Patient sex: M
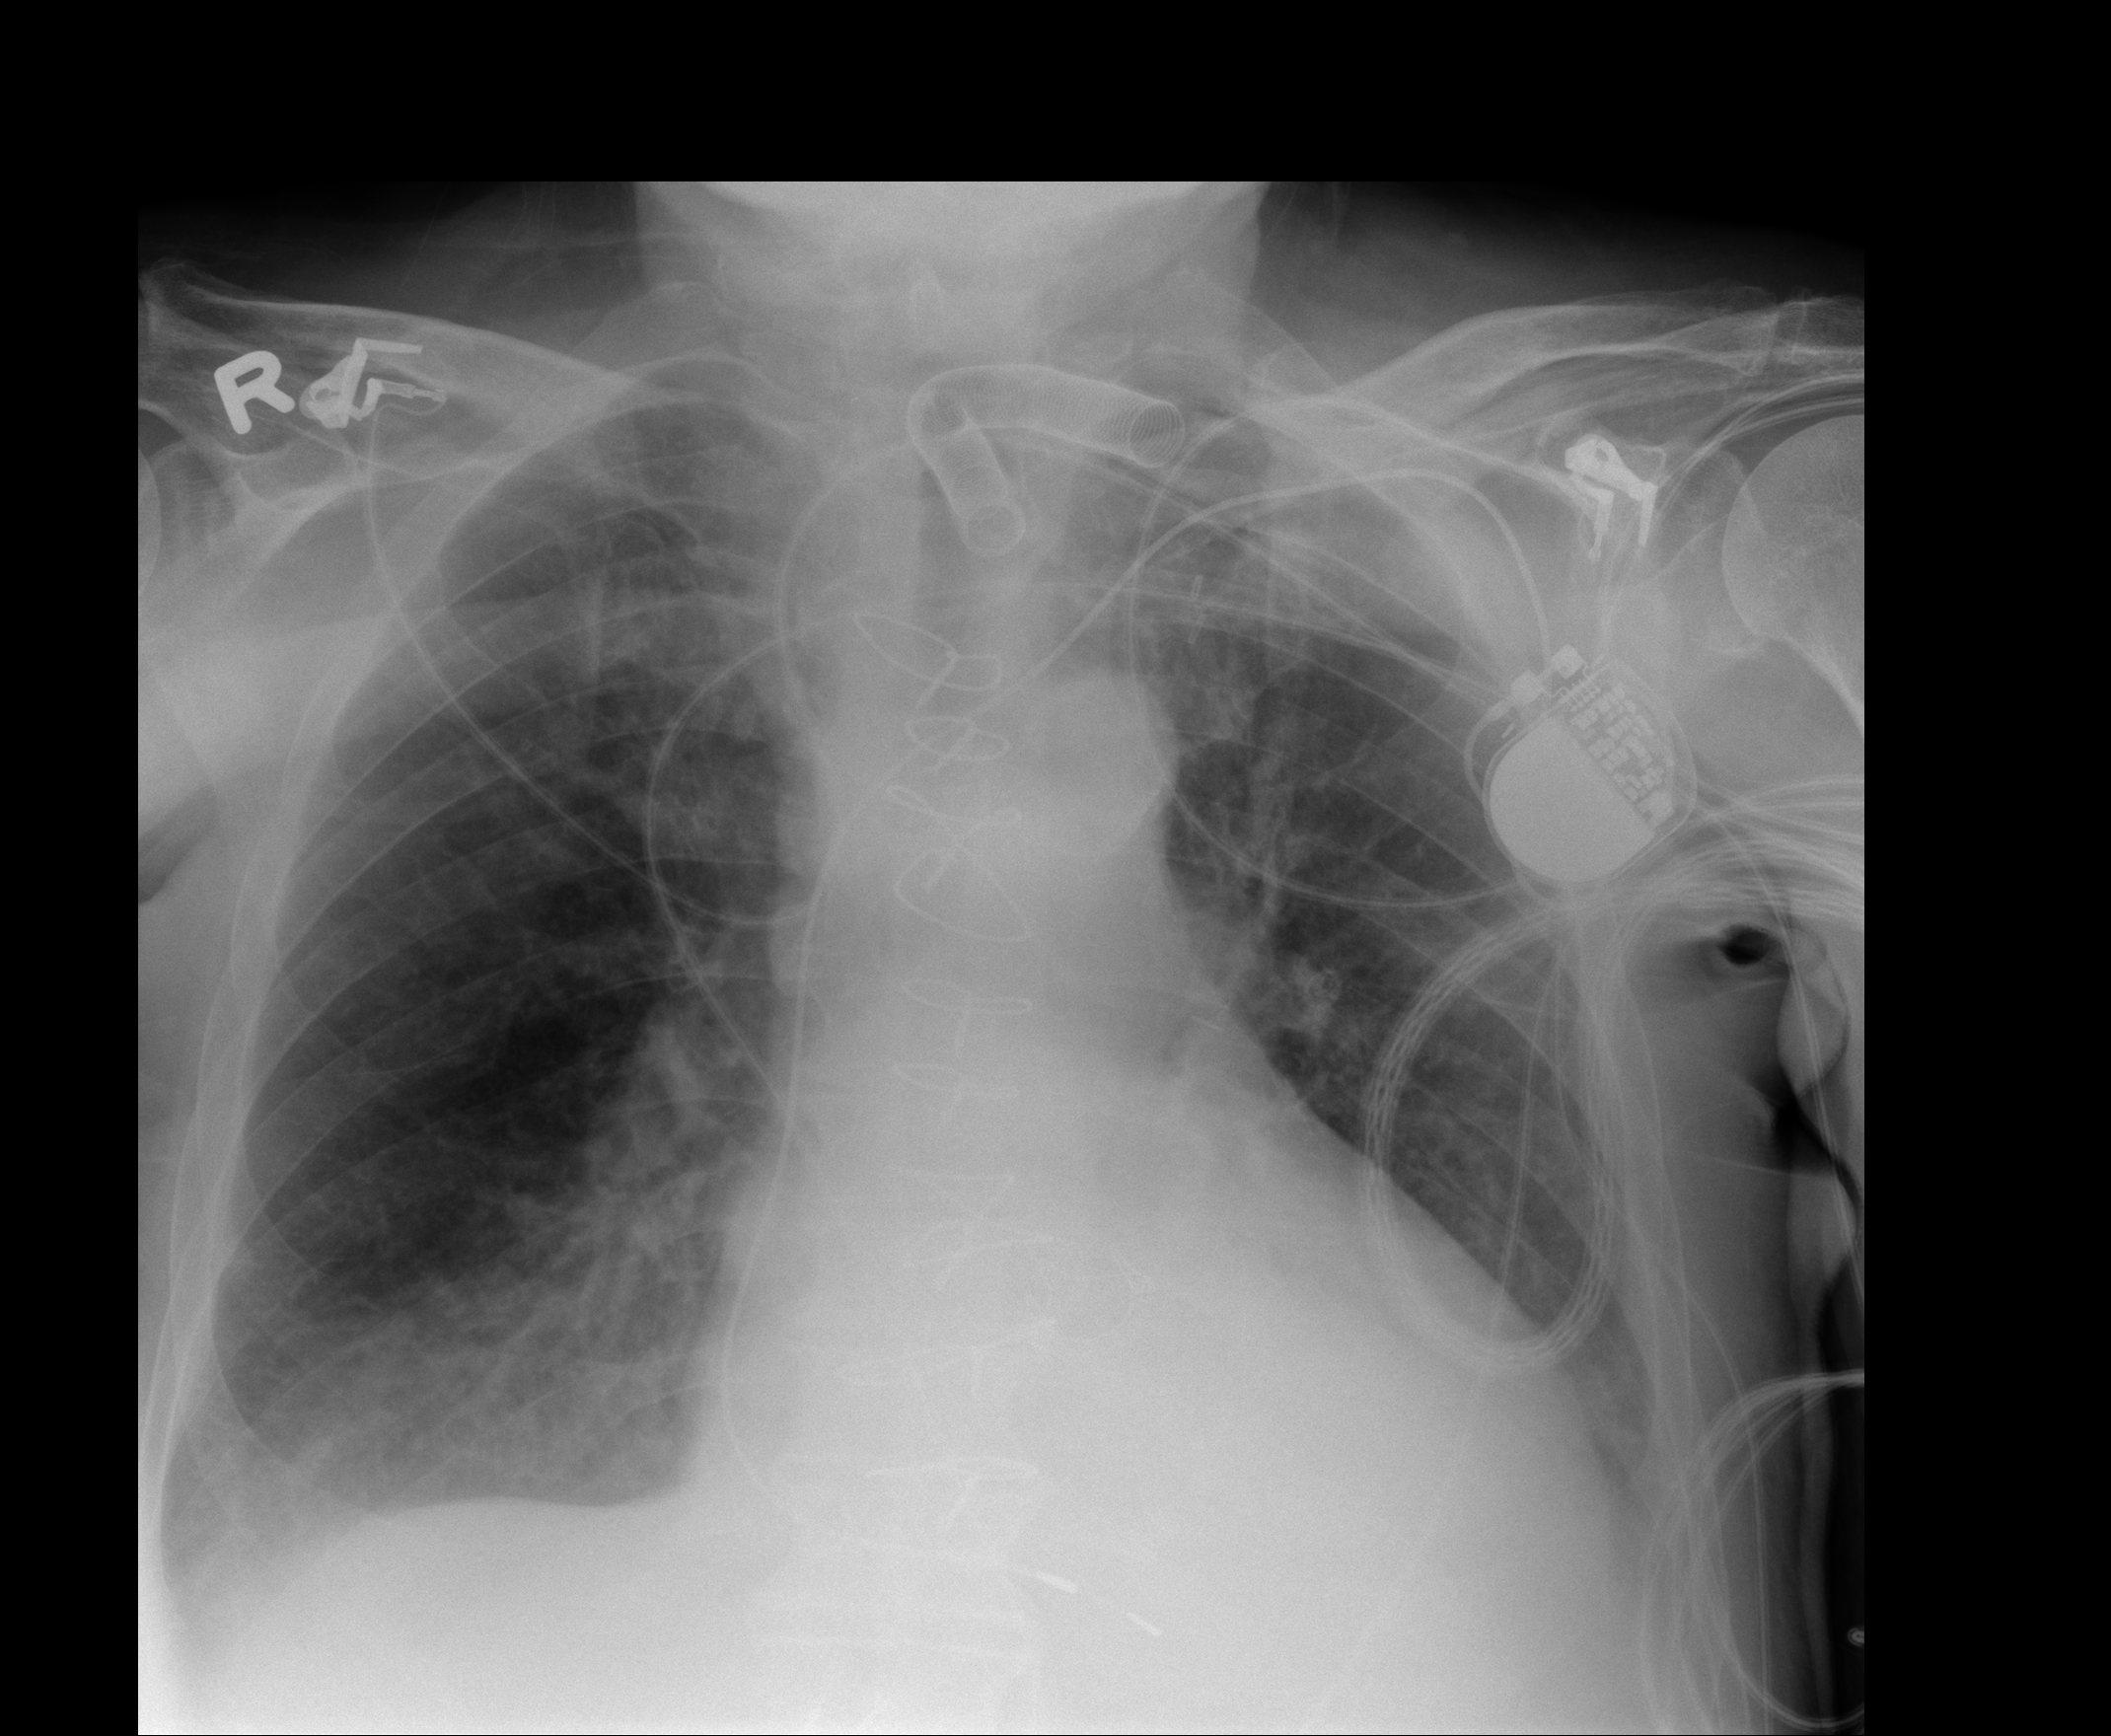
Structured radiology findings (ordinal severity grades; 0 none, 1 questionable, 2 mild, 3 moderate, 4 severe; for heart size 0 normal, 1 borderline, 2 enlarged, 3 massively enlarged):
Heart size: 2
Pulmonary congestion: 0
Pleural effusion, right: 2
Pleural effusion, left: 2
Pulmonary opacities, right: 0
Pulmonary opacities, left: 0
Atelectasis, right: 2
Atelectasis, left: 0